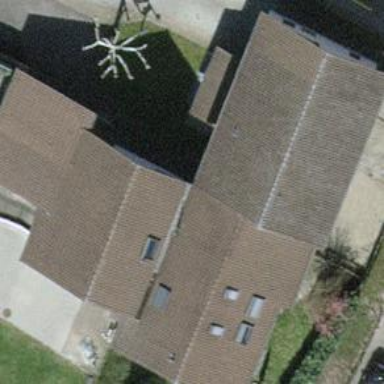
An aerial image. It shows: Semidetached house.